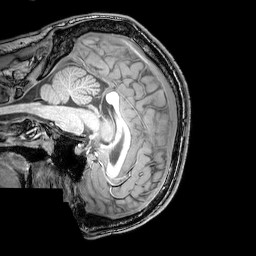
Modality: T1w
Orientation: sagittal
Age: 22
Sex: male
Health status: healthy
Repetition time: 0.081 s
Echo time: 0.037 s